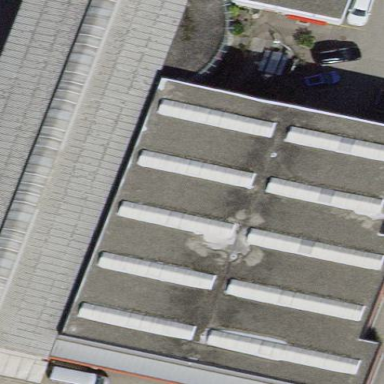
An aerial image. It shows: Industrial building.